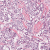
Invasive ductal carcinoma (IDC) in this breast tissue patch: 1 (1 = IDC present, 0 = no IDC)